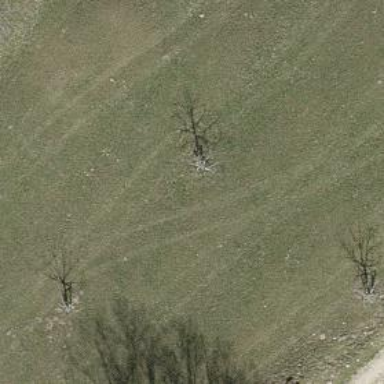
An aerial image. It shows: Beautiful tree in nature.